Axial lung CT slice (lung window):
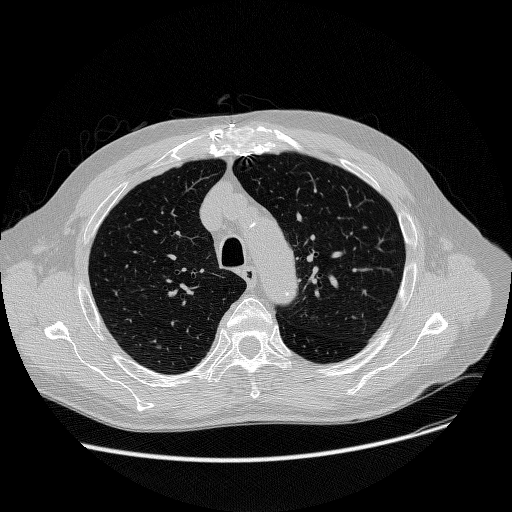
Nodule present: yes
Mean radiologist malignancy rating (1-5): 3